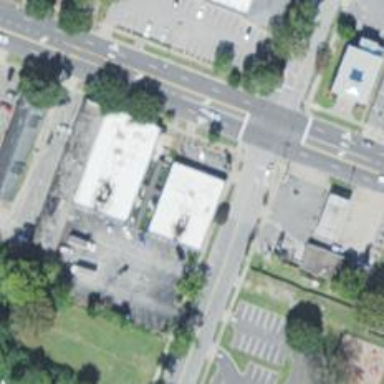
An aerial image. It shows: Healthcare clinic.